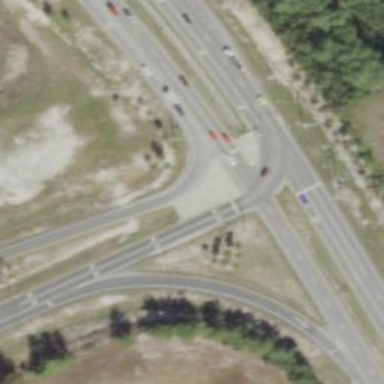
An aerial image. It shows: Parclo intersection with motorway link.